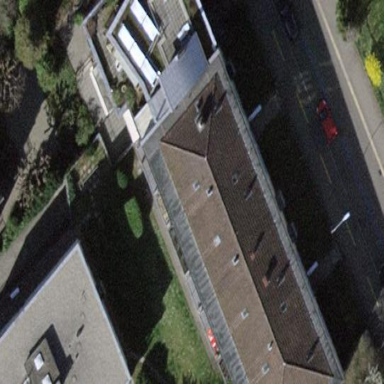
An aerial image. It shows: Building with hipped roof.